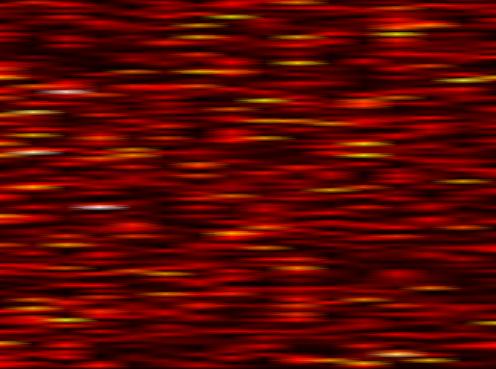
Label: FBMC